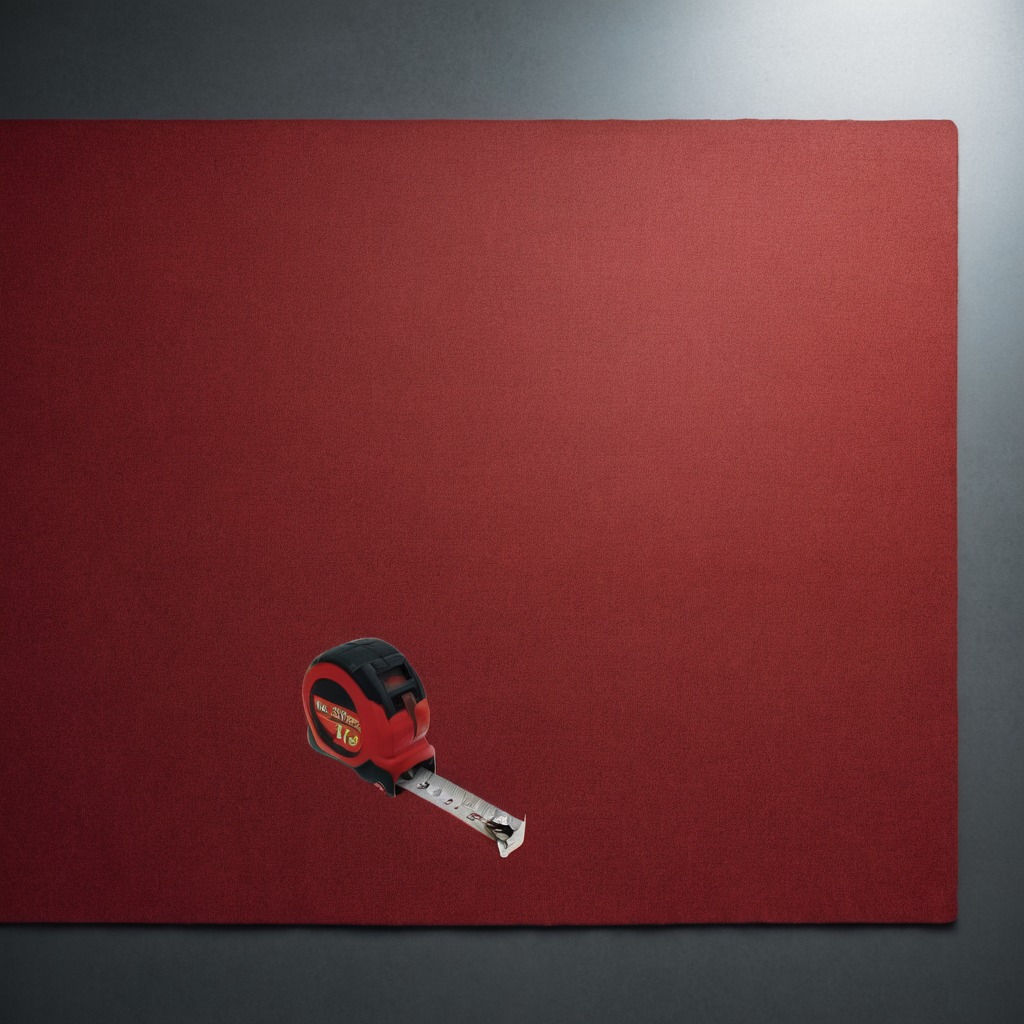
A measuring tape is lying on the clean granite tabletop.